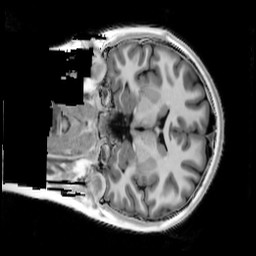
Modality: T1w
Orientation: coronal
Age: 15
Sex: female
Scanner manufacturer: siemens
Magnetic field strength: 3 T
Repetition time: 4 s
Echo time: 0.00291 s